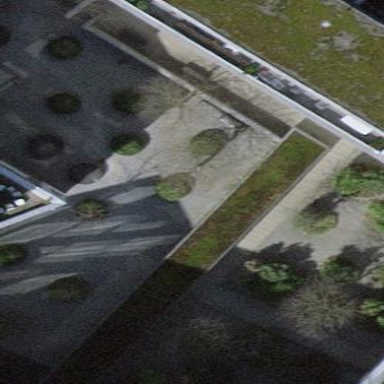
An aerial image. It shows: Covered bicycle parking area.